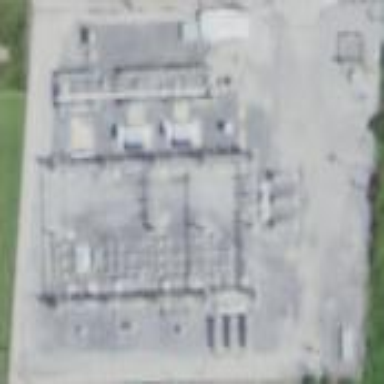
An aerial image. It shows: Outdoor power substation surrounded by fence. This substation operates at the transmission level.